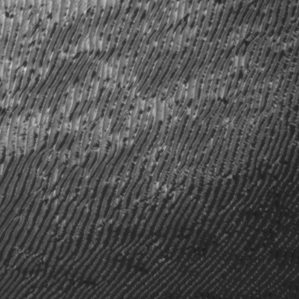
Label: frost